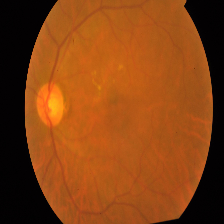
Diabetic retinopathy grade: Proliferative DR